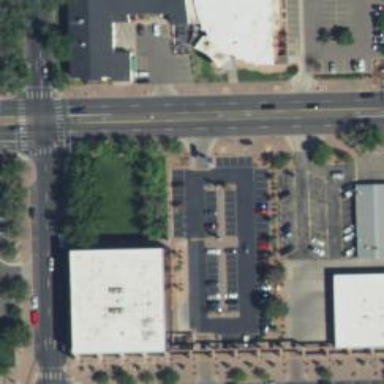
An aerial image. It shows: Parking space.